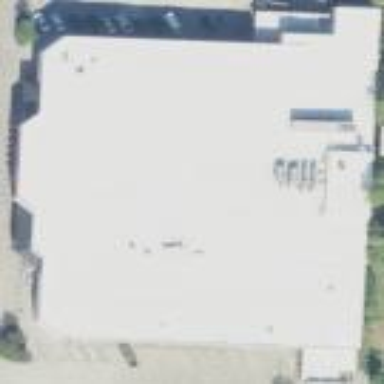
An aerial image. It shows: Supermarket building.